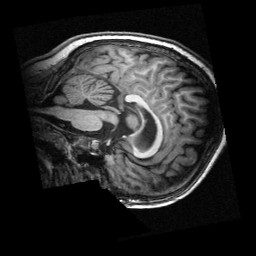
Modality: T1w
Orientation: sagittal
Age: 7
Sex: female
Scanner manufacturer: siemens
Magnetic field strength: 3 T
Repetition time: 2.3 s
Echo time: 0.00336 s